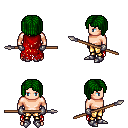
a pixel art fantasy rpg character, male body template, human, light skin, red tattered cape, gold greaves, green pageboy hairstyle, metal gloves, metal boots, spear, four views (front, back, left, right), 2x2 character sprite sheet, small pixel art, hard edges, no anti-aliasing